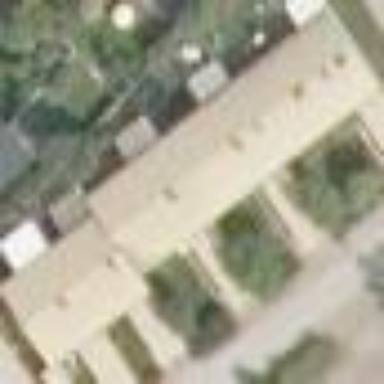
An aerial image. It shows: Terrace building with gabled roof.